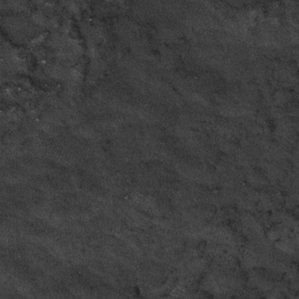
Label: frost